Question: I'm having difficulty placing two and one text input in a single row in my form. I am able to get the two selects inline but the text input is being stubborn. Here is how it looks with the current code:

'''
<form role='form' action='#' method='post'>
<div class='form-group'>
<label for='query-bar' class='sr-only'></label>
<input type='text' class='form-control' placeholder='Enter search query..' name='query-bar' />
</div>
<div class='form-inline'>
<div class='form-group'>
<select name='builder-columns' class='form-control'>
<option selected disabled value='none'>Columns</option>
<option></option>
</select>
</div>
<div class='form-group'>
<select name='builder-operators' class='form-control'>
<option selected disabled value='none'>Operators</option>
</select>
</div>
<div class='form-group'>
<label for='builder-filter' class='sr-only'></label>
<input type='text' placeholder='Filter' name='builder-filter' class='form-control' />
</div>
</div>
</form>
'''
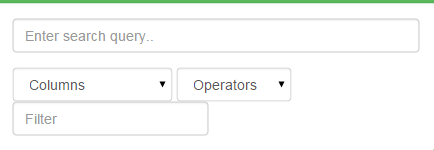
Answer: You could use the following:
'''
<div class='form-inline row'>
<div class='form-group col-sm-4'>
<select name='builder-columns' class='form-control'>
<option selected disabled value='none'>Columns</option>
</select>
</div>
<div class='form-group col-sm-4'>
<select name='builder-operators' class='form-control'>
<option selected disabled value='none'>Operators</option>
</select>
</div>
<div class='form-group col-sm-4'>
<label for='builder-filter' class='sr-only'></label>
<input type='text' placeholder='Filter' name='builder-filter' class='form-control' />
</div>
</div>
'''
'''
.form-inline .form-control {
width: 100%;
}
'''
The class 'row' was added to the 'form-inline' elements, and the class 'col-sm-4' was added to the 'form-group' elements. In addition, the width of the '.form-control' elements was set to '100%' in order to overwrite 'width: auto' which is applied at certain screen sizes.
<URL>